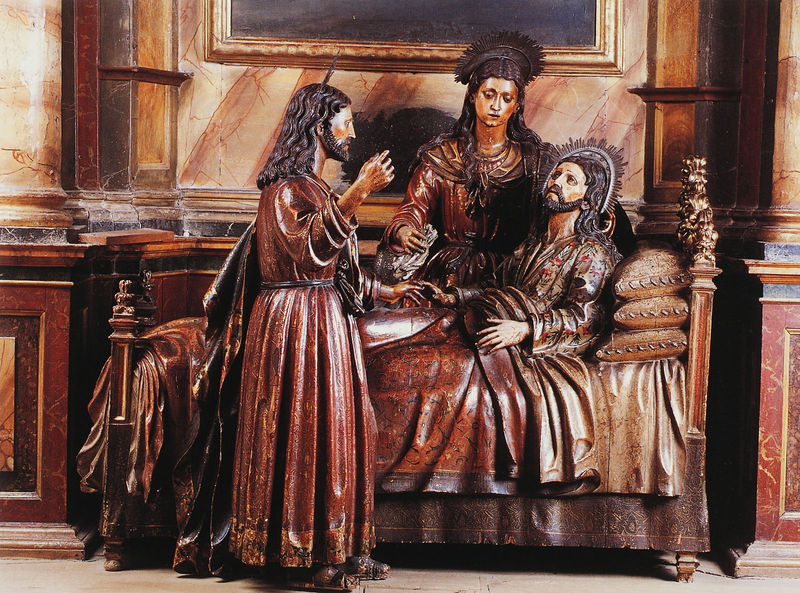
Titel: Transition oder Tod des Hl. José (Tránsito o Muerte de San José)
Institution: Benavente (Zamora), Hospital de la Piedad
Schlagwörter: gruppe, hand, mann, braun, frau, holz, kleid, männer, säulen, zimmer, rot, bart, wand, falten, tod, bild, kirche, gewand, kutte, decke, familie, personen, krone, locken, skulptur, figuren, kissen, bett, bettdecke, bronze, faltenwurf, laken, liegend, fotografie, blind, krank, schnitzerei, heiligenschein, plastiken, statuen, nimbus, christus, jesus, jesus christus, kranker, maria, heilung, objekt, geschnitzt, heilen, lazarus, passion, heilgenschein, nimben, christur, geschnitz, gekrönt, orans, jesus chrsitus